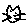
Label: cat